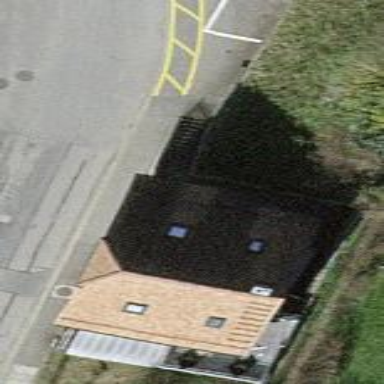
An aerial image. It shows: Detached building with gabled roof.